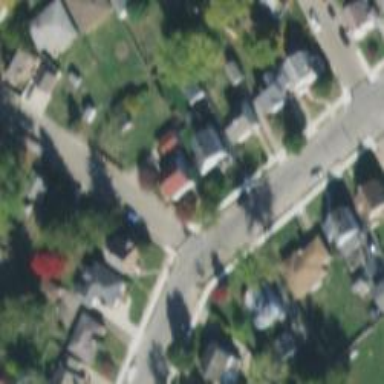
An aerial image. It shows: Asphalt road in residential area.